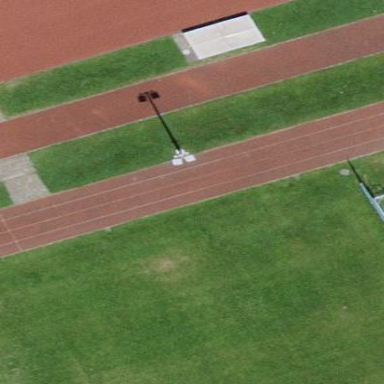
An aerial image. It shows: Long jump track with tartan surface for leisure land sports.